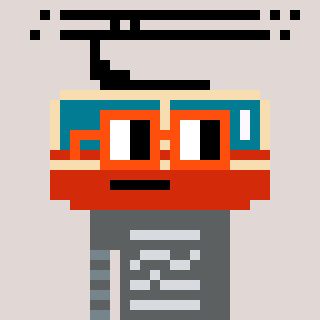
a pixel art character with square orange glasses, a tram wagon-shaped head and a computerblue-colored body on a warm background